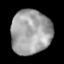
Tissue: lung
Cell type: Others
Senescence score: 0.2396
Nuclear area (px): 1744
Mean DAPI intensity: 161.488